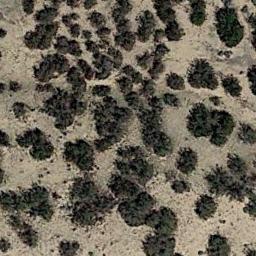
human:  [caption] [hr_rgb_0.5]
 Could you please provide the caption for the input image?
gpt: Chaparral is densely distributed on the sand .

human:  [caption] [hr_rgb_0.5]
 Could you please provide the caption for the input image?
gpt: Some disconnected chaparrals grow in the desert .

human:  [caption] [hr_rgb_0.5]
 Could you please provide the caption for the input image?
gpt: The chaparral is consist of dense bushes .

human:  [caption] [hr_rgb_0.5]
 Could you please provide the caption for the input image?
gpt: There are several trees and some weeds in this desert .

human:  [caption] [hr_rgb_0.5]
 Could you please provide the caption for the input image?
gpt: The chaparral is not evenly distributed .